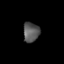
Tissue: lung
Cell type: Epithelial cells
Senescence score: 0.1252
Nuclear area (px): 315
Mean DAPI intensity: 87.381